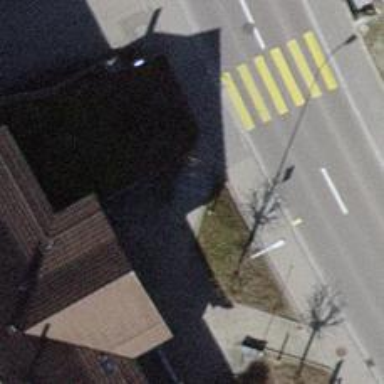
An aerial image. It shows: Set of steps on the road.